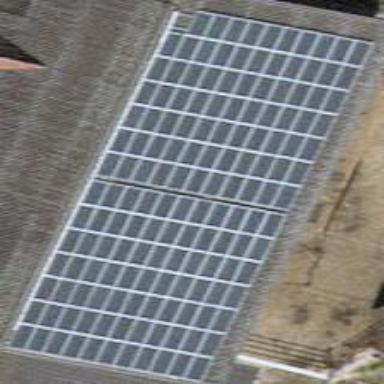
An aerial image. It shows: Small solar photovoltaic panel generator is producing electricity.